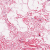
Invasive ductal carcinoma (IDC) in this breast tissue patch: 0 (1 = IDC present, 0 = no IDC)